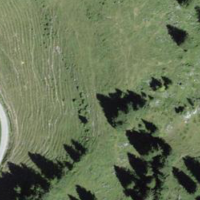
EUNIS habitat code: 43
Species observed at this site:
Parnassia palustris